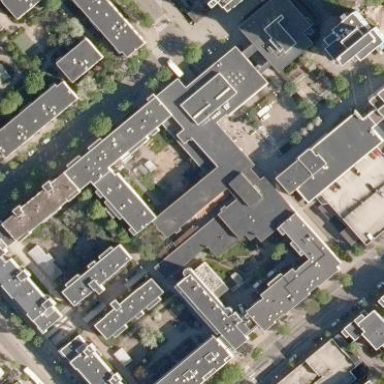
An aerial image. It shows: Retail building with flat black roof made of tar paper.